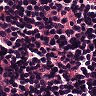
Metastatic tissue present: no